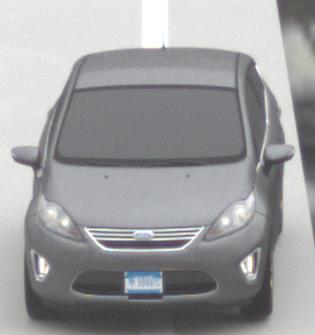
Make: Ford
Model: Fiesta
Detailed model: ’09 Sedan (seventh series)
Model produced from: 2010
Model produced until: 2017
Doors: 4
Color: gray
Road condition: dry road
Daytime: midday
Contrast: low contrast